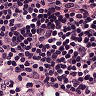
Metastatic tissue present: no